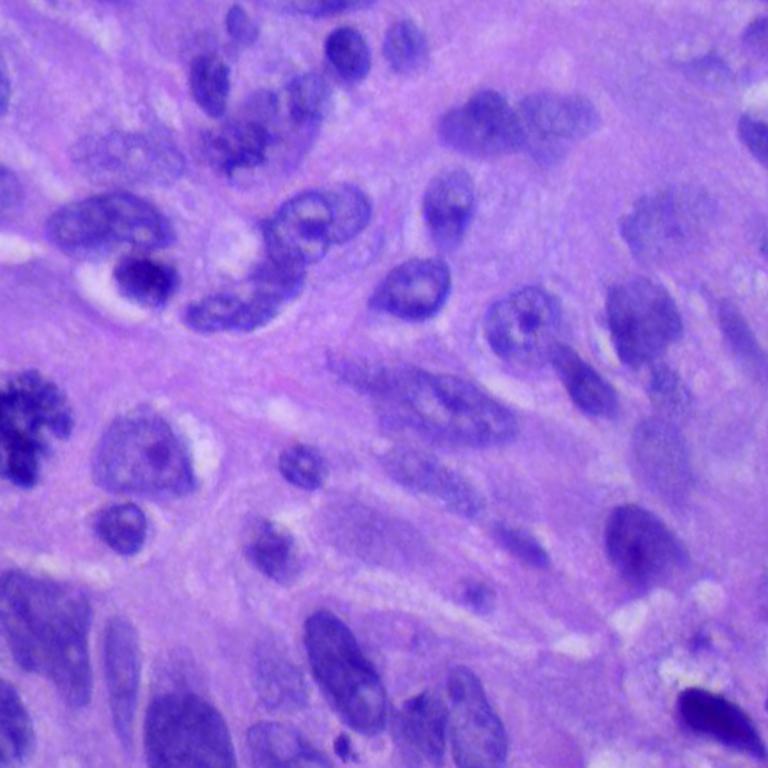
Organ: lung
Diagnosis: squamous carcinomas